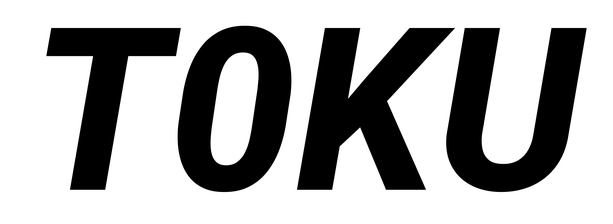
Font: Roboto-Italic_ExtraBold_Italic